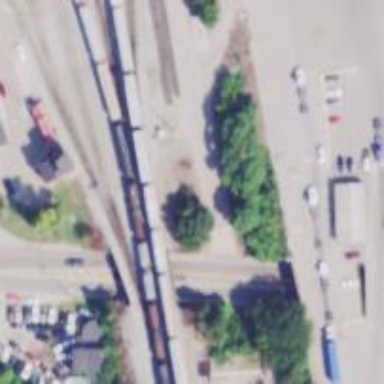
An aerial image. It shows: Railway yard with bridge.